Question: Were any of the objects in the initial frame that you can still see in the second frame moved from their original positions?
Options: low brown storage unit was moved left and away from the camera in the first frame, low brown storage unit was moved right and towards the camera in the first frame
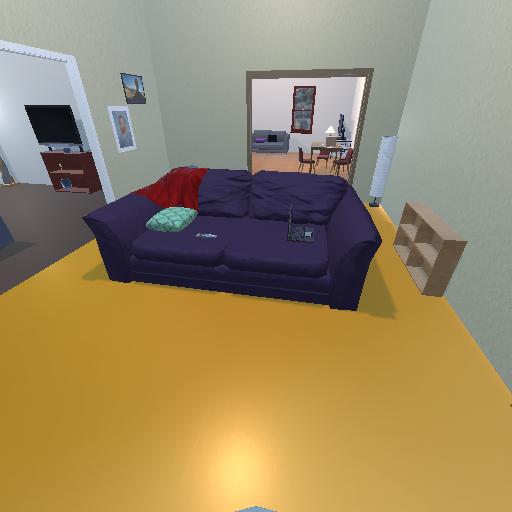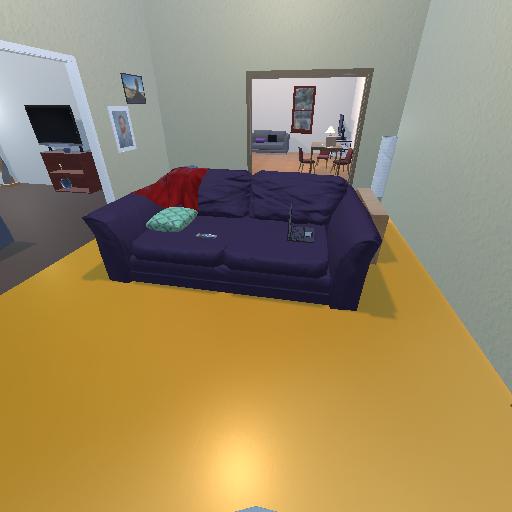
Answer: low brown storage unit was moved left and away from the camera in the first frame